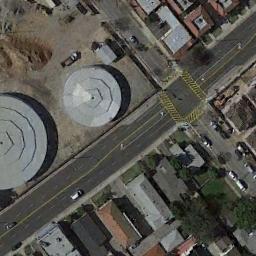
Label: intersection